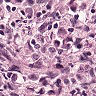
Metastatic tissue present: yes